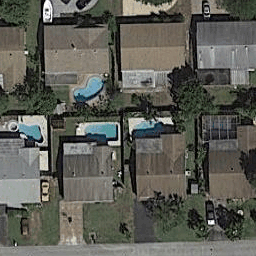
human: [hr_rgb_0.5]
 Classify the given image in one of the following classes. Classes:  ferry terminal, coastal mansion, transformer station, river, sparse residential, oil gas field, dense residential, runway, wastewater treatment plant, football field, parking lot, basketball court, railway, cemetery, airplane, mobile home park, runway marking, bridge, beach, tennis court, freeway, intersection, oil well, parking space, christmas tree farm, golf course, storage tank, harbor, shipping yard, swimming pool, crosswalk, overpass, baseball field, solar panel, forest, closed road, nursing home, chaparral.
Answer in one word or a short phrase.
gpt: dense residential